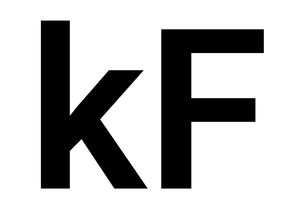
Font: Roboto_SemiBold